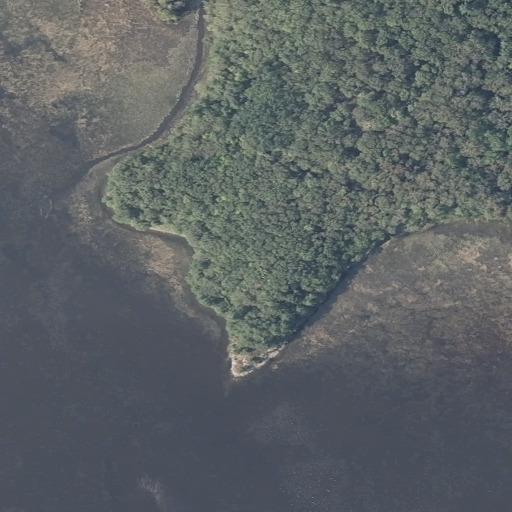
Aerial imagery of cape in Maine named Bean Point containing open water, herbaceous wetlands, deciduous forest, mixed forest, evergreen forest, barren land, and woody wetlands